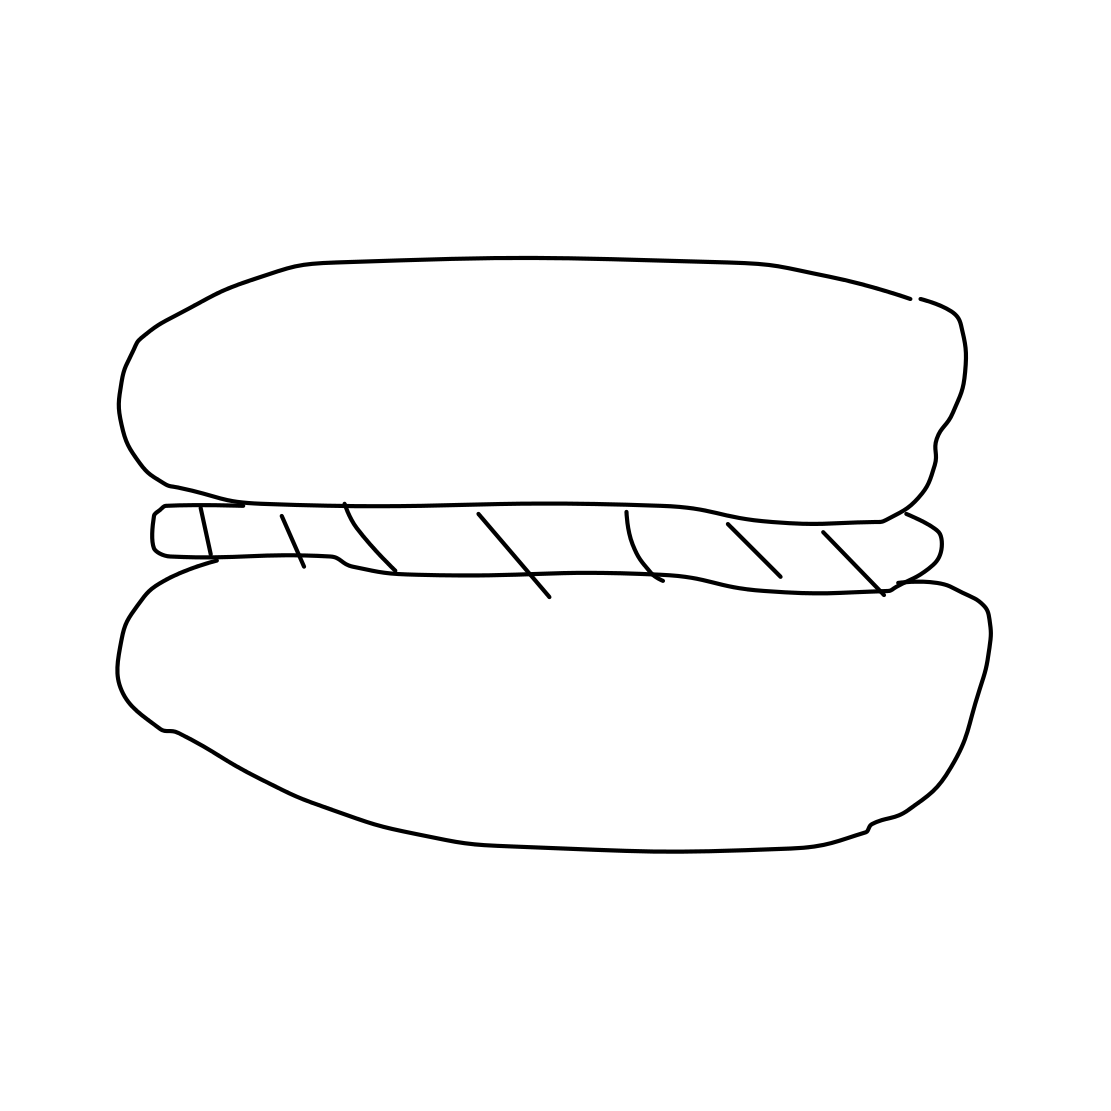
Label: hamburger